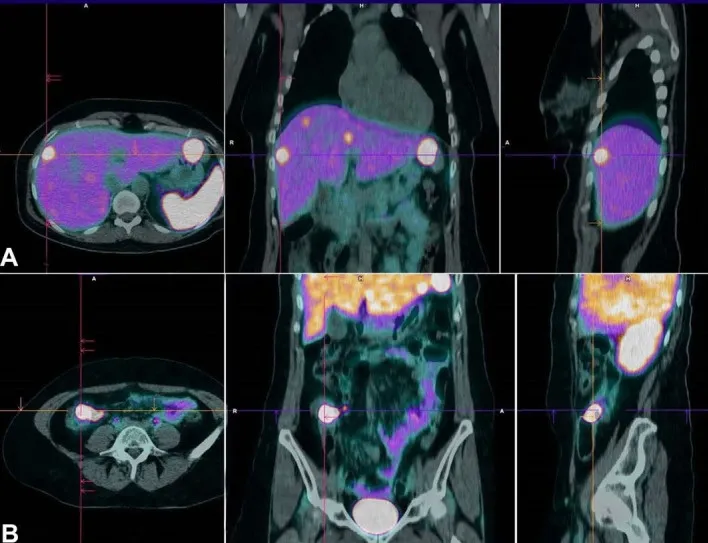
PET 68Ga-DOTANOC showing A - liver metastases; and B - a primary tumor in the ileocecal topography with high expression of somatostatin receptors.
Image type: radiology (pet)